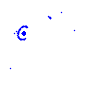
Particle: kaon